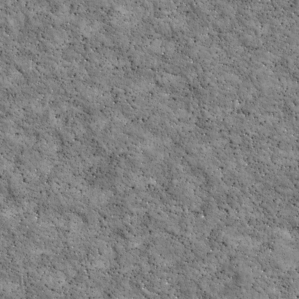
Label: non_frost